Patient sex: M
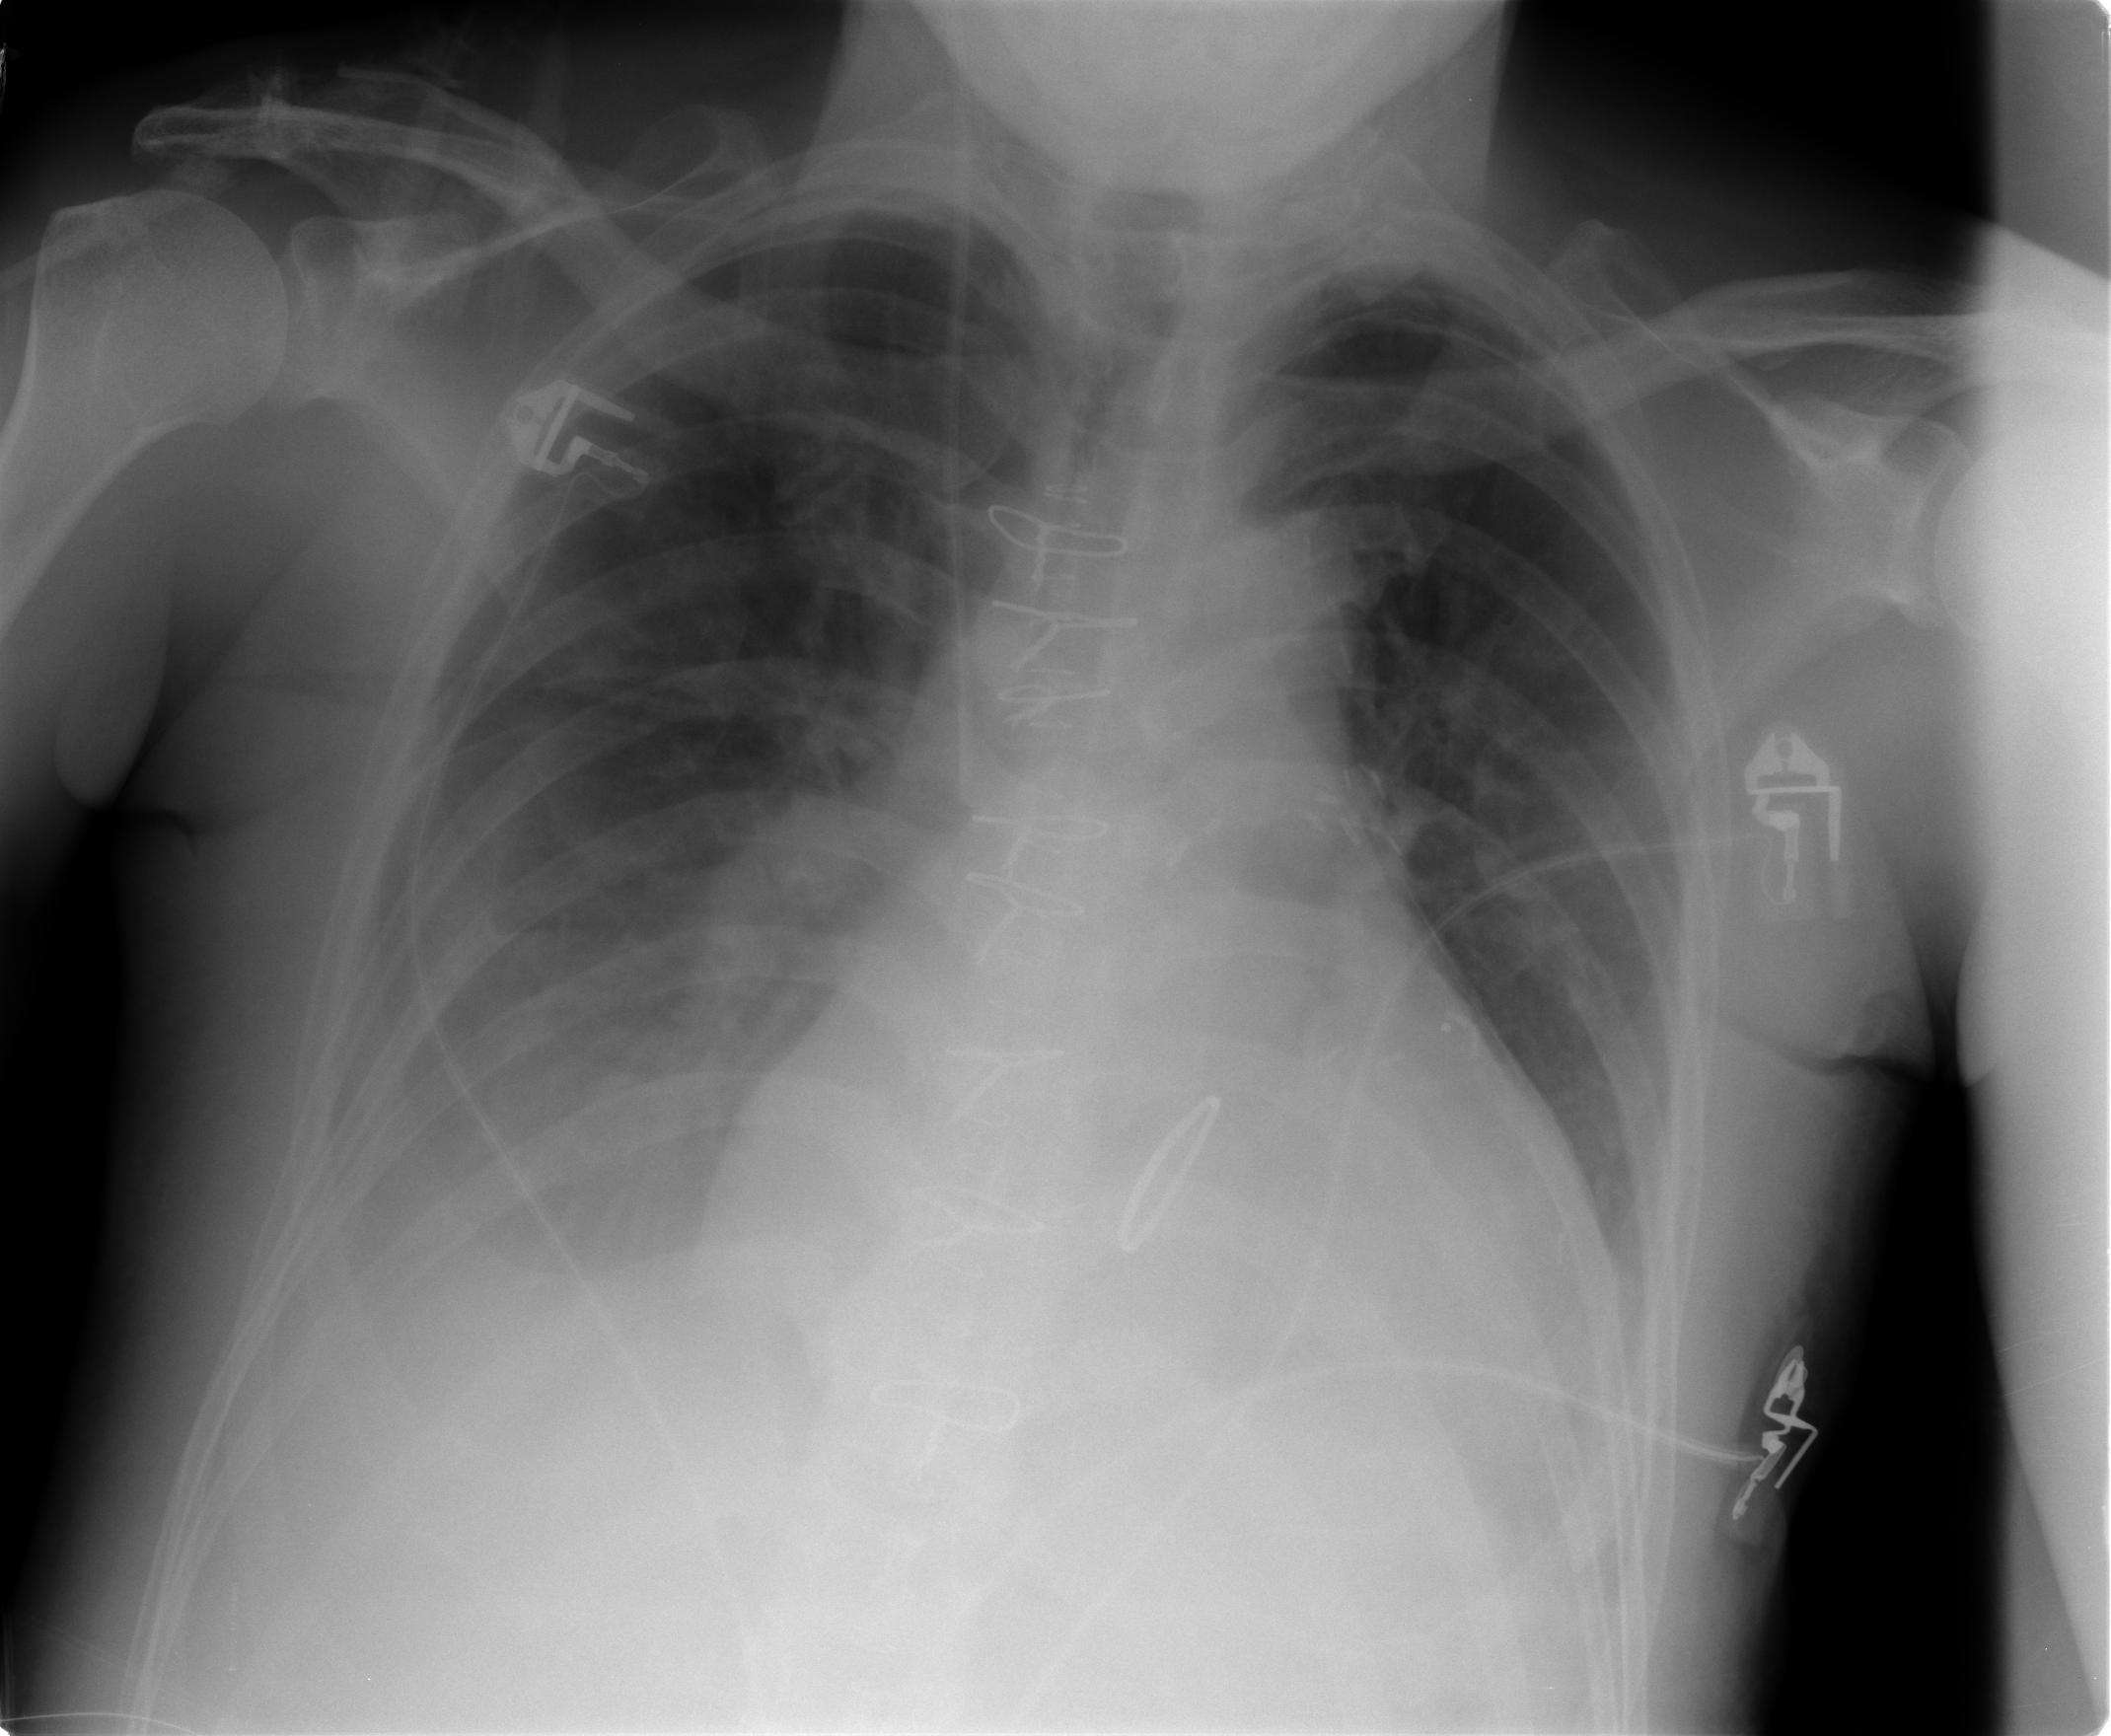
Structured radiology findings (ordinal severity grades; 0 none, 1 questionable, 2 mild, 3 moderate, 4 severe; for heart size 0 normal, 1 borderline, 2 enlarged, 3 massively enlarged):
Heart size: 2
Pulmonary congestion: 2
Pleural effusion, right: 2
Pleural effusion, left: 2
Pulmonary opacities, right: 0
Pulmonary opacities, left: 0
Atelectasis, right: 2
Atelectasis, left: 2